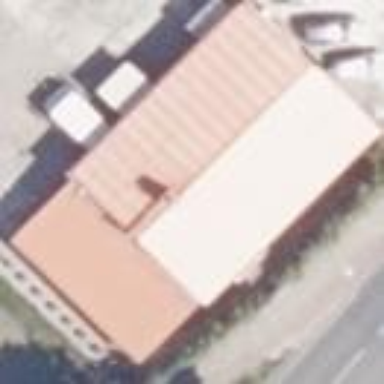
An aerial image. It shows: Building that houses car shop.